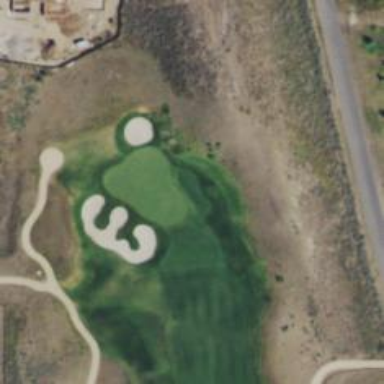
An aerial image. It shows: View of golf hole.